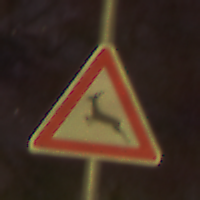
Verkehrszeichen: WildwechselRechts
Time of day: Night
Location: Outdoor (Suburban)
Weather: Clear
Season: NotSpecified
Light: Artificial